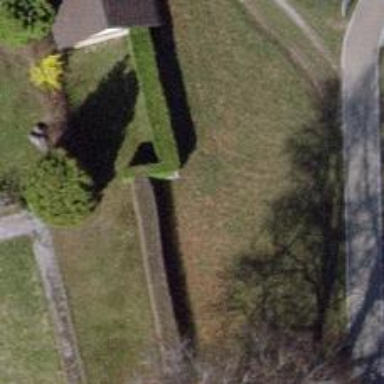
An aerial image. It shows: Hedge barrier.